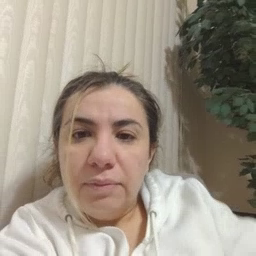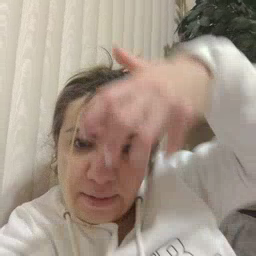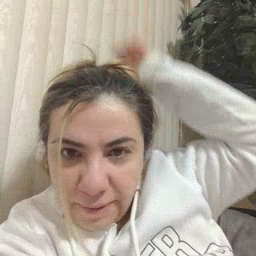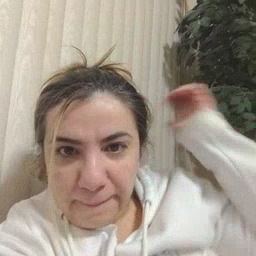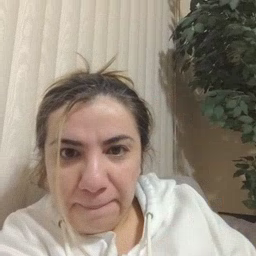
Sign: lion